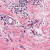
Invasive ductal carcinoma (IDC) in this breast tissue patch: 0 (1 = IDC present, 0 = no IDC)